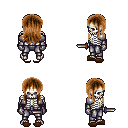
a pixel art fantasy rpg character, male body template, skeleton, steel arm armor, metal pants, brown unkempt hairstyle, metal gloves, brown slippers, dagger, four views (front, back, left, right), 2x2 character sprite sheet, small pixel art, hard edges, no anti-aliasing